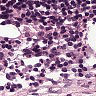
Metastatic tissue present: no